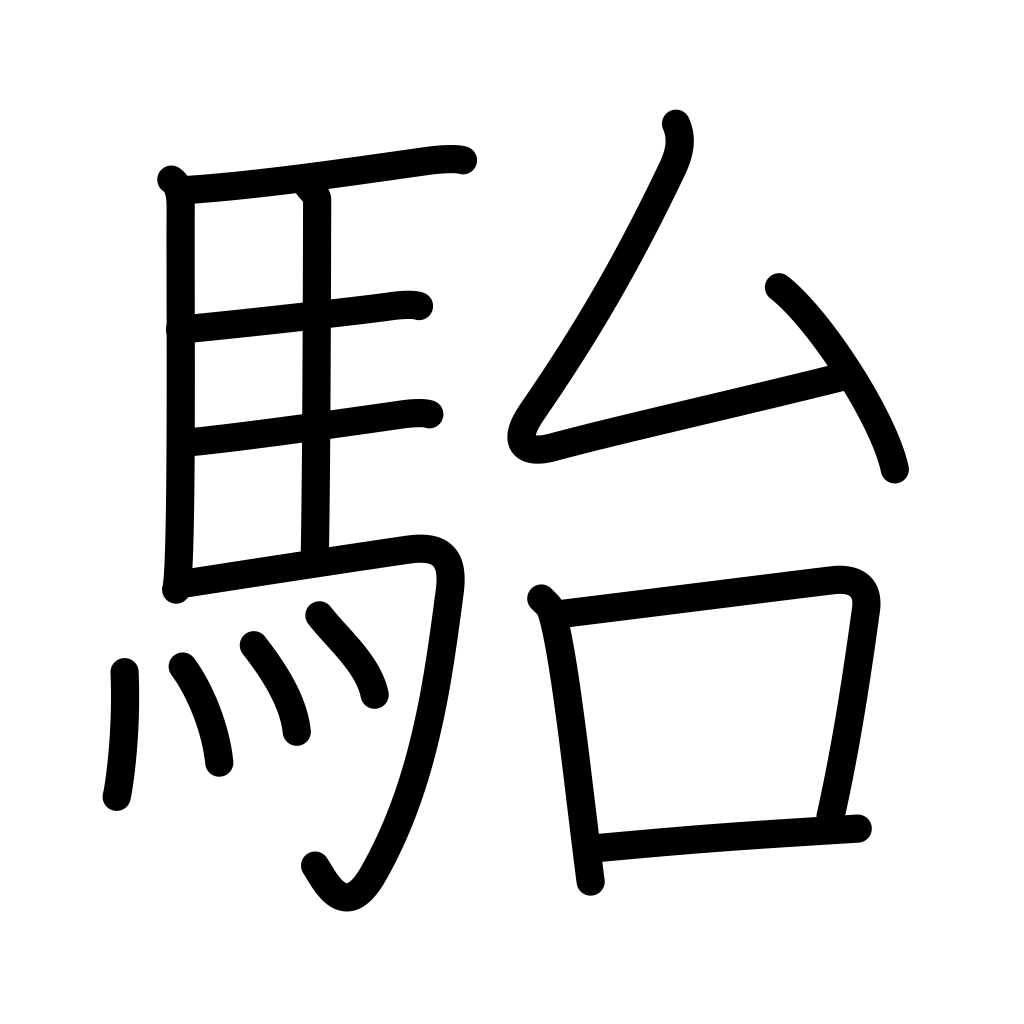
Meaning: stupid